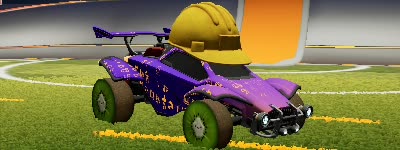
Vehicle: octane